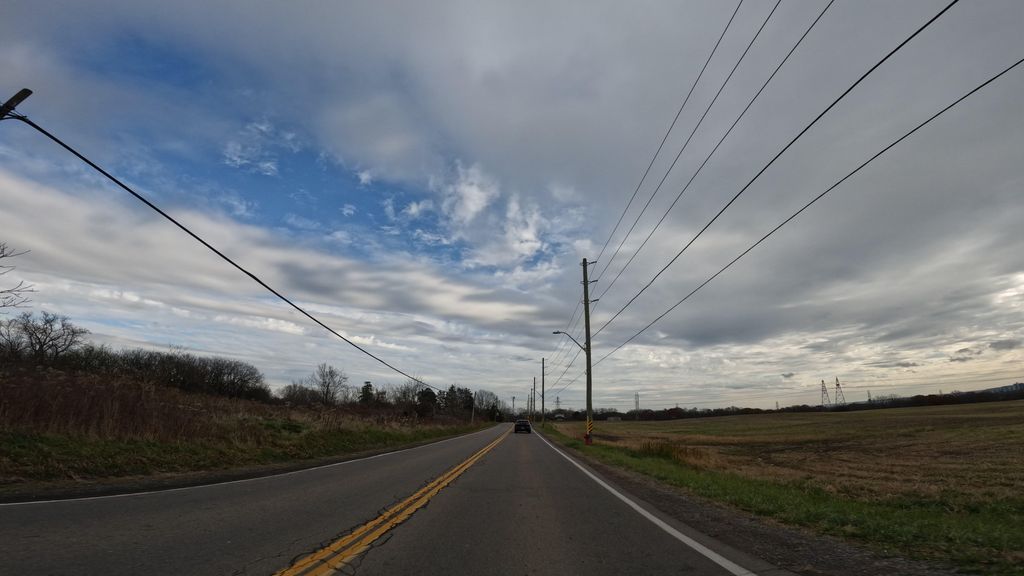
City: hamilton